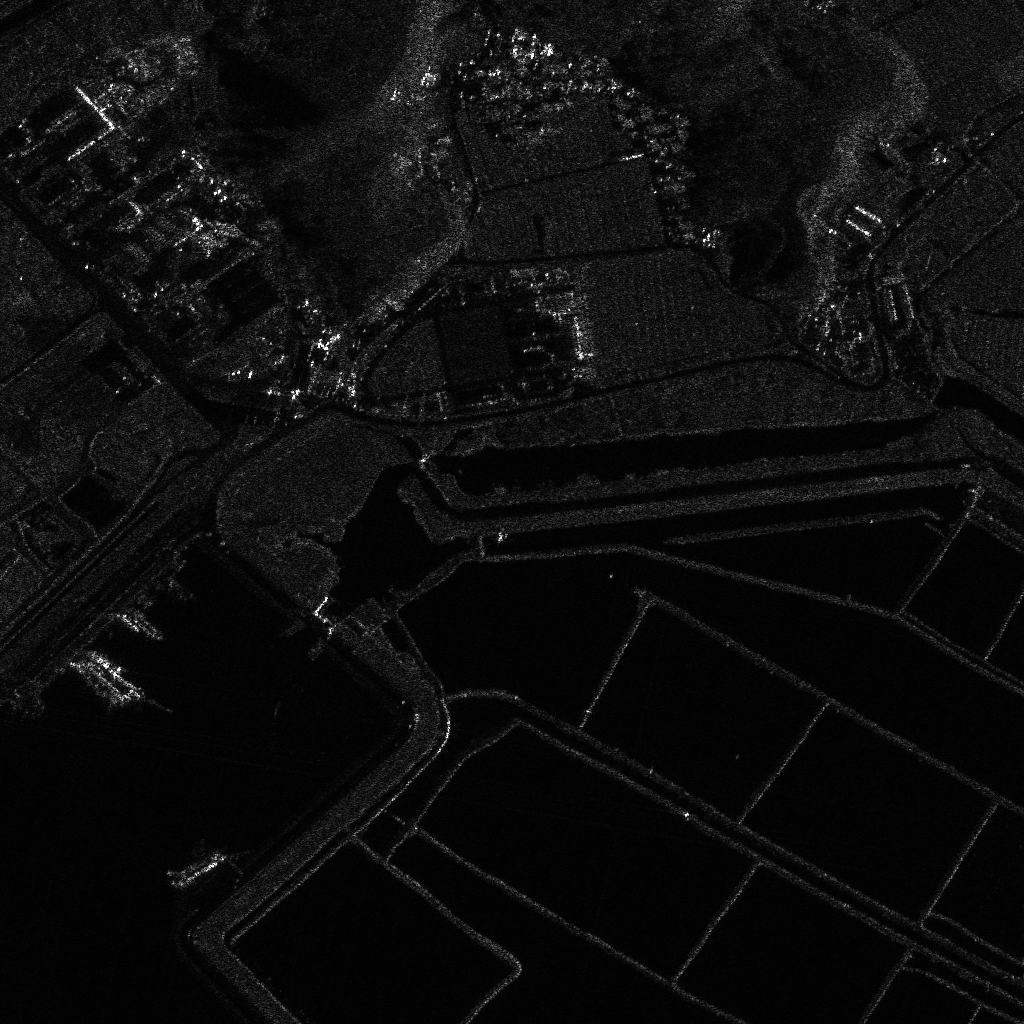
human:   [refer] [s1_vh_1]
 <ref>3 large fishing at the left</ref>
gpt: <box>[[7, 64, 14, 66, 39], [6, 65, 13, 67, 39], [11, 60, 16, 62, 38]]</box>